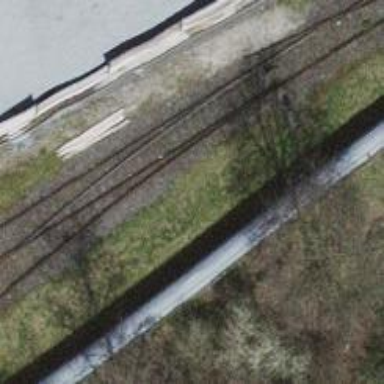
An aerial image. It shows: Railway switch.